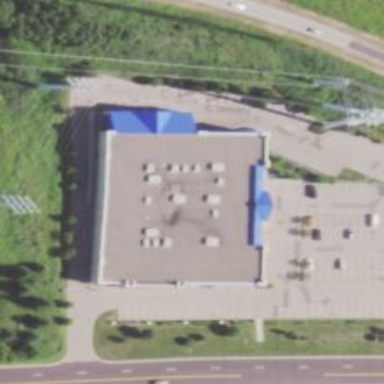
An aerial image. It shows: Supermarket.